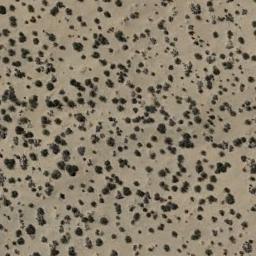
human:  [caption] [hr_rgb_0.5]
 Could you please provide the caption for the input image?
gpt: The chaparral is consist of many bushes on the desert .

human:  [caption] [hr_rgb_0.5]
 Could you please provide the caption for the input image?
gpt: You can see a lot of weeds on this desert .

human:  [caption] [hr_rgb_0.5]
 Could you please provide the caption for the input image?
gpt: Chaparral is evenly and densely distributed on the sand .

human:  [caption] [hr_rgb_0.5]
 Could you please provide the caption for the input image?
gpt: A lot of small chaparrals grow in the desert .

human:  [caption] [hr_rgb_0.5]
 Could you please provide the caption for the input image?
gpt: The chaparral is approximately evenly distributed .